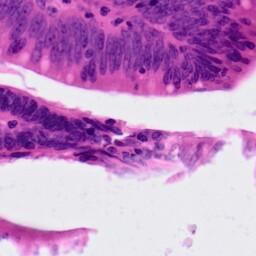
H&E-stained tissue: Colon